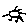
Label: sun